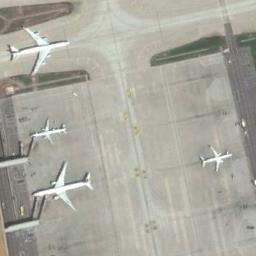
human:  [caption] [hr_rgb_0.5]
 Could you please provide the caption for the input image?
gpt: Four airplanes of different sizes were neatly arranged on the airport .